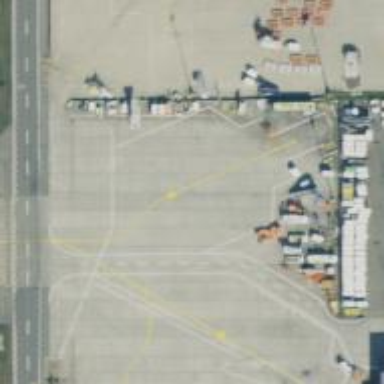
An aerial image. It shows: View of taxiway at the airport.